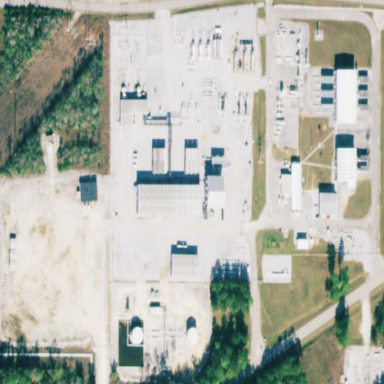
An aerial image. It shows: Industrial area with gas storage substation.